Field crop: maize
Growth stage: 2
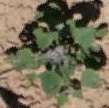
Species: chenopodium